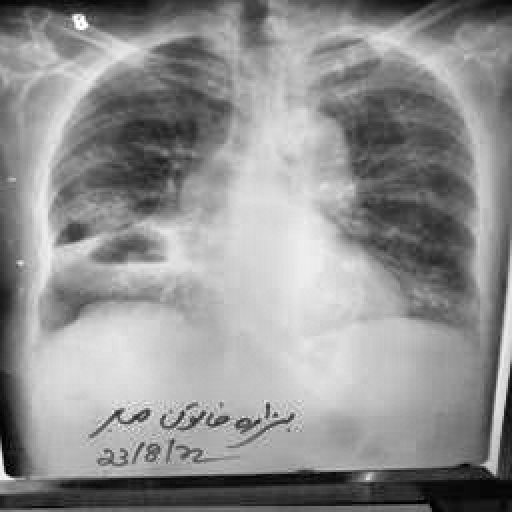
Finding: TUBERCULOSIS